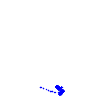
Particle: pion